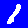
Digit: 1